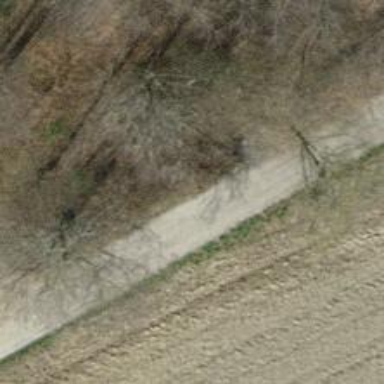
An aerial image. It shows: Brown bench in the vicinity.